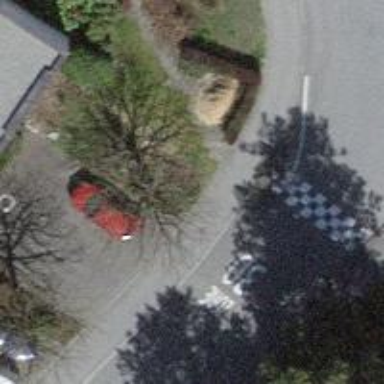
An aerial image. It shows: Kerb serving as barrier.